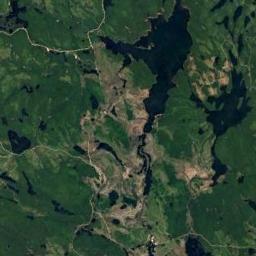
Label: wetland